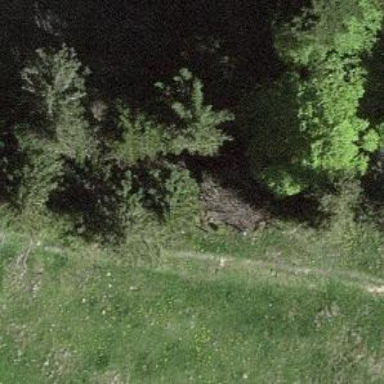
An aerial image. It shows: Unpaved path.